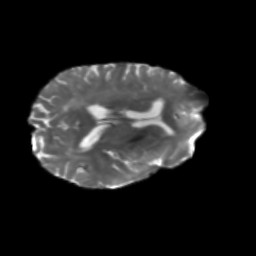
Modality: T2w
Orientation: axial
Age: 71
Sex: female
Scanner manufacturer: siemens
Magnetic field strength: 3 T
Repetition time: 5.25 s
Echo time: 0.08 s